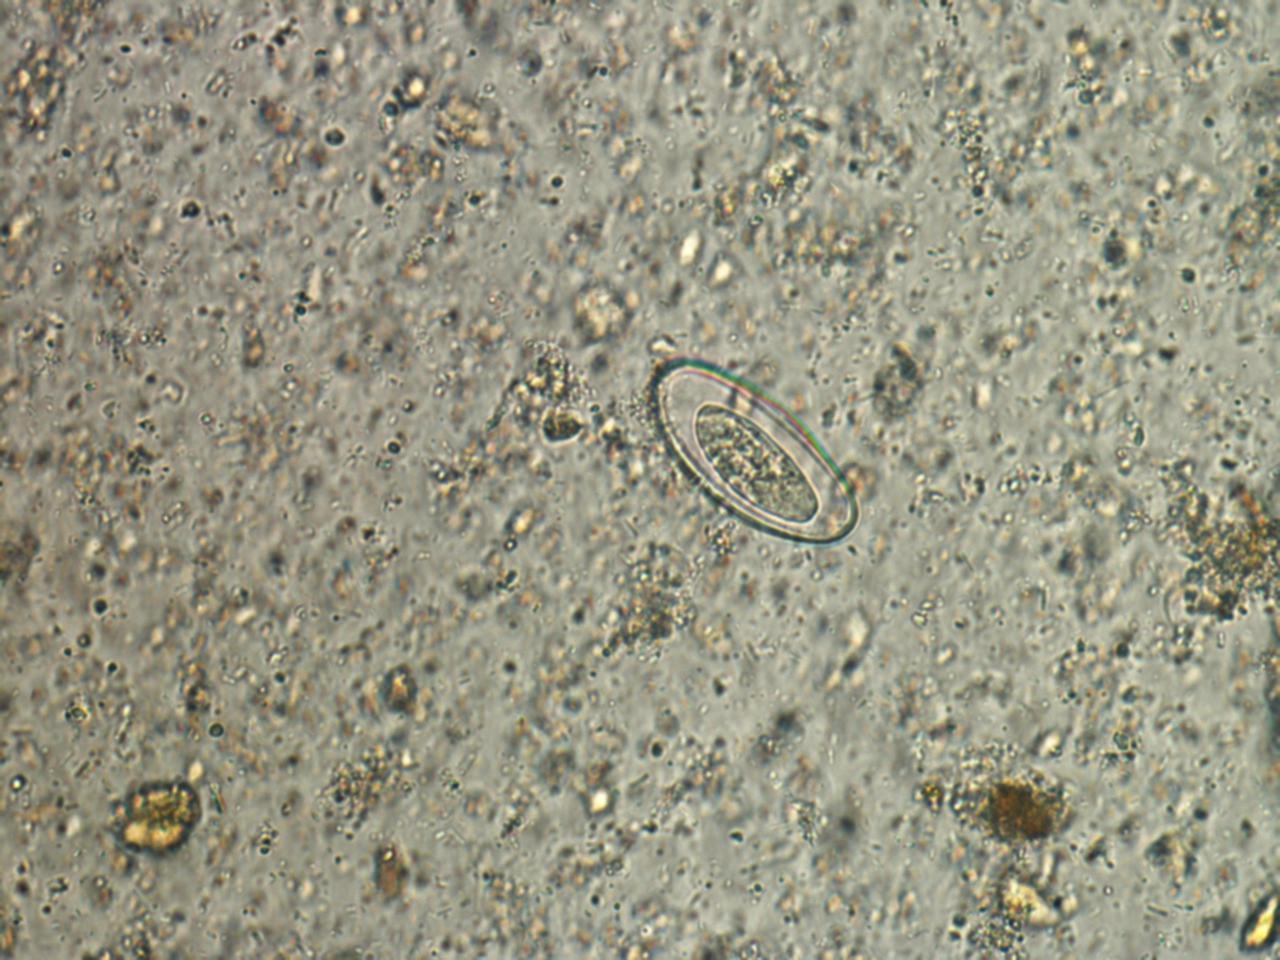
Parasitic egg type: Enterobius vermicularis